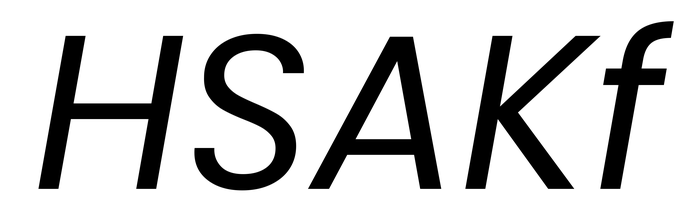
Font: Poppins-Italic